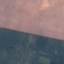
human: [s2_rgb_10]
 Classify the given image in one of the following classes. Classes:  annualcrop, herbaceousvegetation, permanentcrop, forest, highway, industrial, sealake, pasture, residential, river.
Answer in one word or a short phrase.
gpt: AnnualCrop